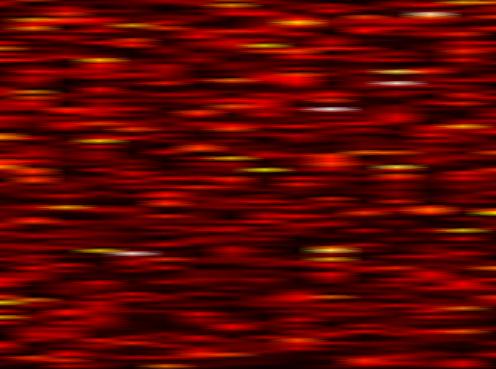
Label: FBMC